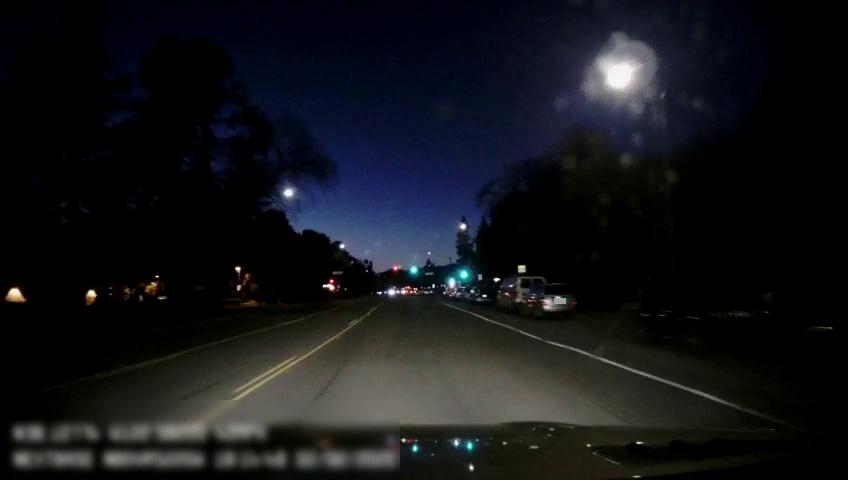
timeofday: Night
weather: Other
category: Drivable Space
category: Vehicles | SUV
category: Vehicles | Truck
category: Vehicles | SUV
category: Vehicles | Van
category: Vehicles | SUV
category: Vehicles | SUV
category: Vehicles | Car
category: Lanes | Opposite Lane
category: Lanes | Current Lane
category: Lanes | Current Lane
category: Lanes | Alternate Lane
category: Lanes | Alternate Lane